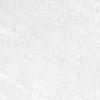
Label: no_change